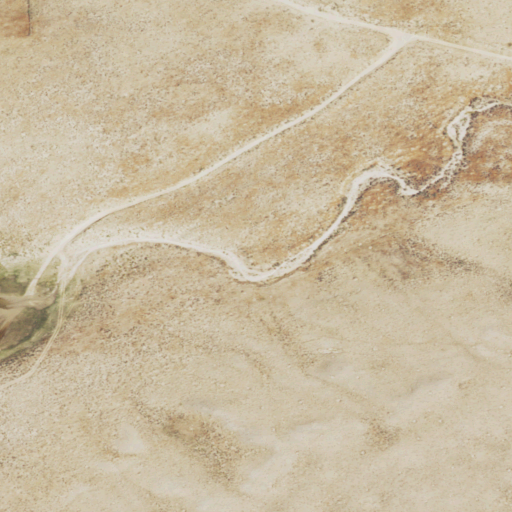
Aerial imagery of valley in Wyoming named Tye Draw containing shrub and grassland